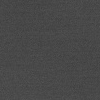
Atmospheric dust classification: dusty